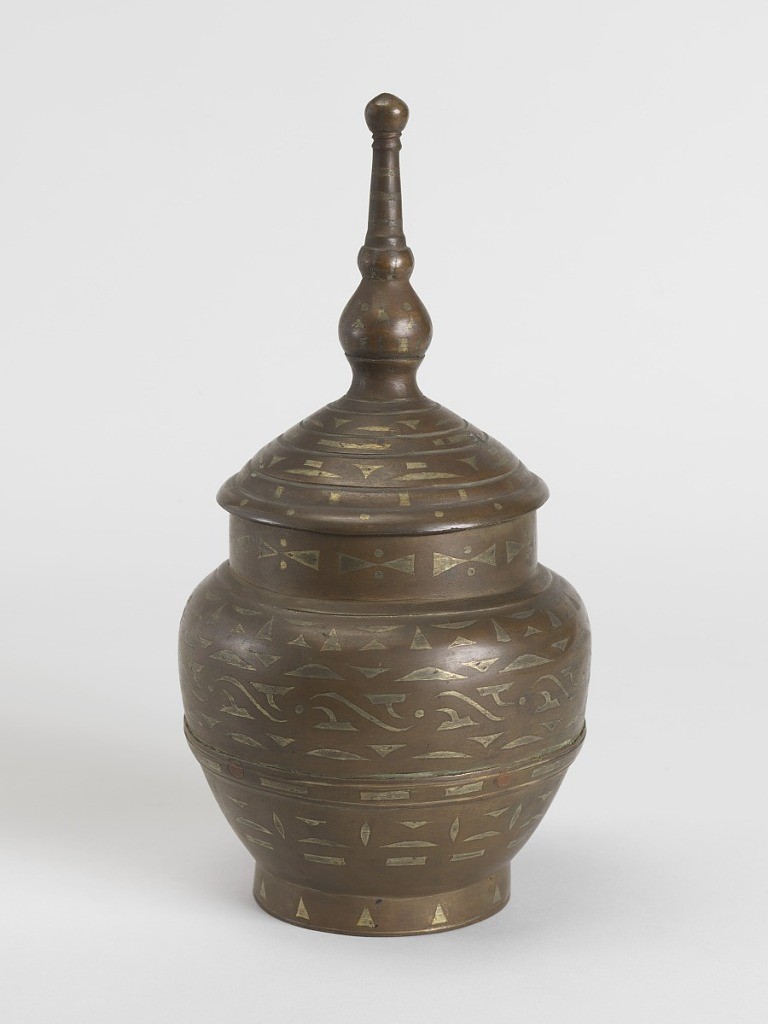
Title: Jar and cover
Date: possibly 19th century
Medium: Bronze, inlaid metal
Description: Footed jar (a) cast in two parts with encircling banding covering the joint.  Wide, short, straight neck.  Stepped lid (b) overhangs the neck, rises through curves to tall finial with two knobs topped by a ball.  The whole decorated with concentric bandings of inlaid white and brass-colored triangles, elipses, dots, S-curves, etc.